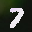
Label: 7